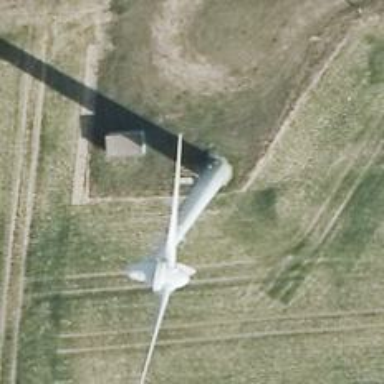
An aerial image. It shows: Wind generator powered by wind. The generator type is horizontal axis and it uses wind turbines.